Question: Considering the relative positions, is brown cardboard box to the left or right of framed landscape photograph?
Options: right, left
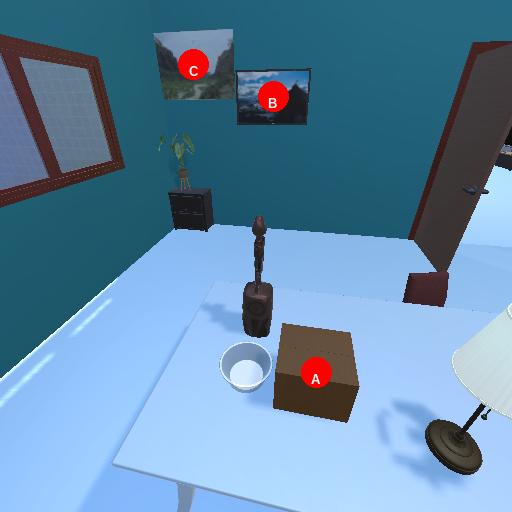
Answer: right